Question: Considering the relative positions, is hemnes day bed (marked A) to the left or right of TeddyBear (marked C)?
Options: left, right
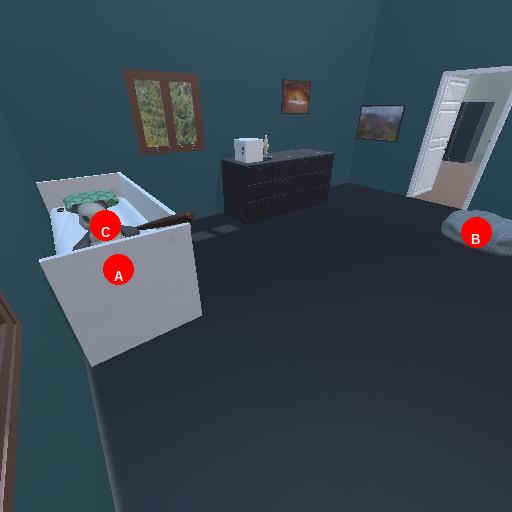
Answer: left